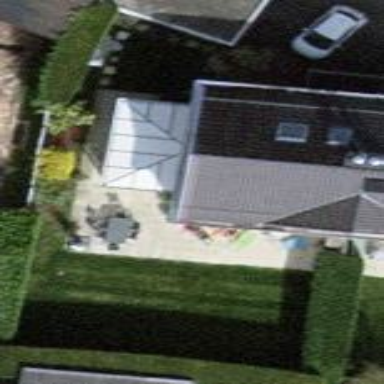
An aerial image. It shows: Garden enclosed by fence.